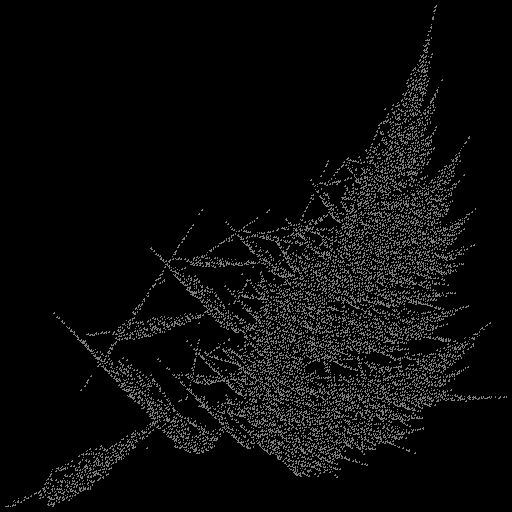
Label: turbanshell